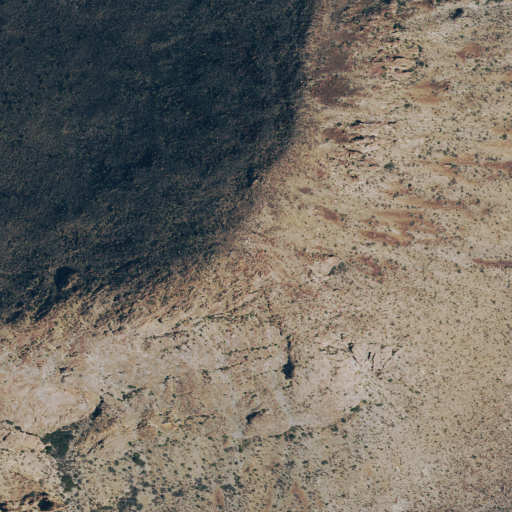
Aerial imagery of mountain in Texas named Adobe Walls Mountain containing only shrub